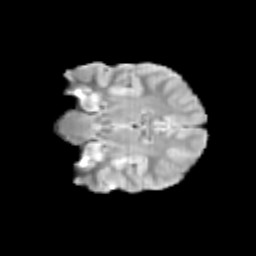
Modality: T2w
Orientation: coronal
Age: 13
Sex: female
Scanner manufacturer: siemens
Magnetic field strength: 3 T
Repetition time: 3.8 s
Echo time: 0.07 s